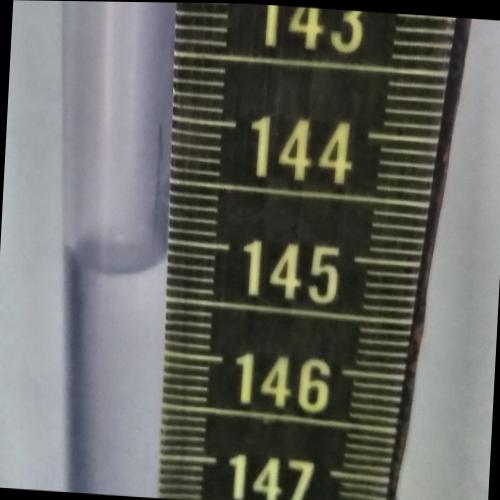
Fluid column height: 145.2 cm